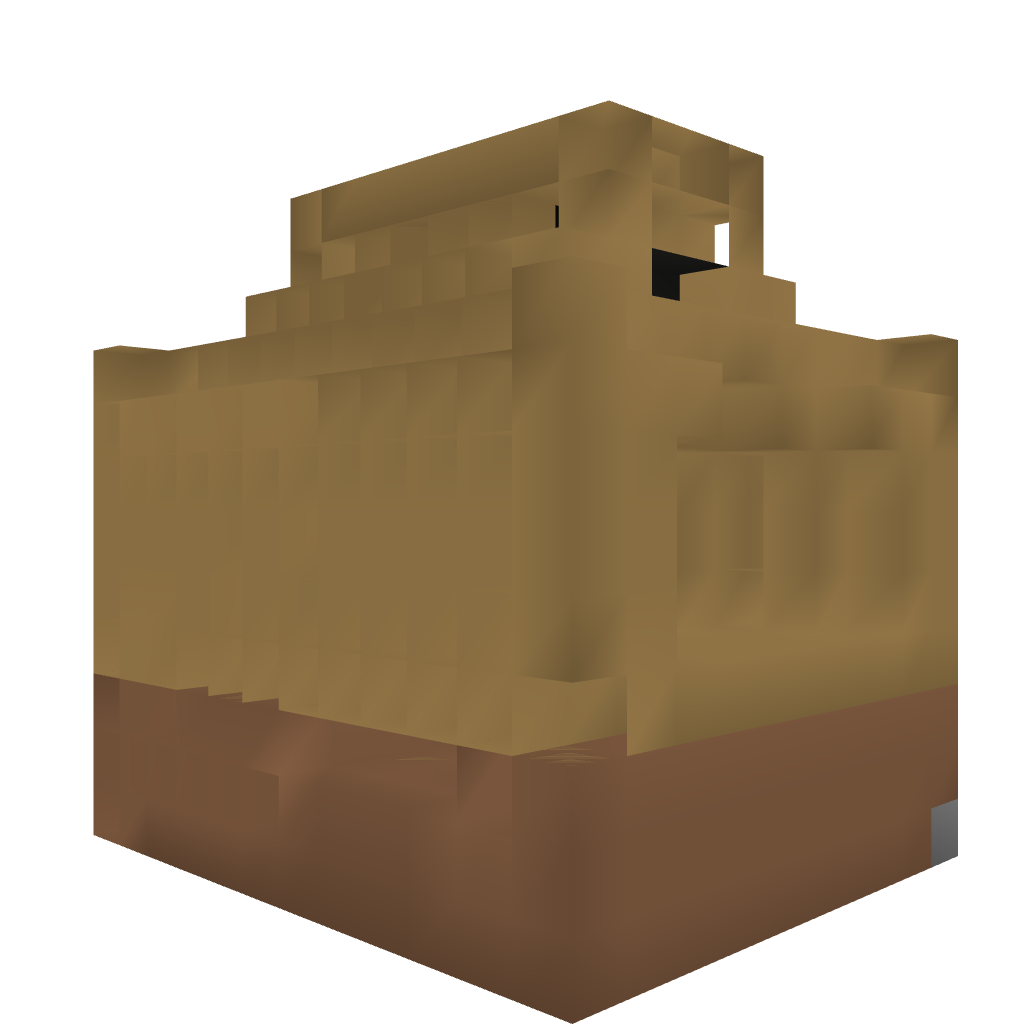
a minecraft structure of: Cannon